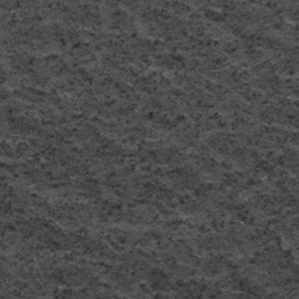
Label: frost